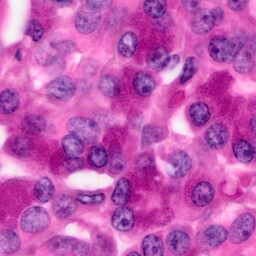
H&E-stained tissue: Pancreatic